Aerial crown-view tile of a tropical tree (Barro Colorado Island, Panama), acquired 20240716:
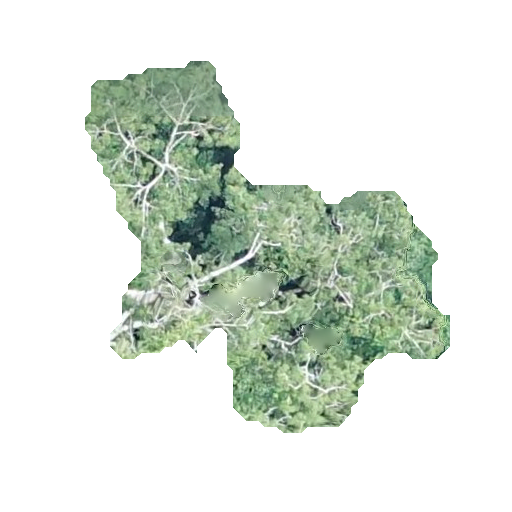
Species: Ceiba pentandra
GBIF accepted scientific name: Ceiba pentandra
Crown area: 115.186 m²